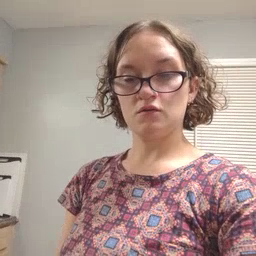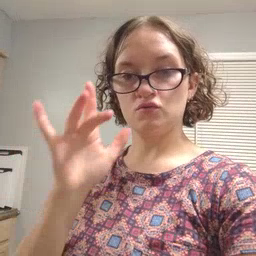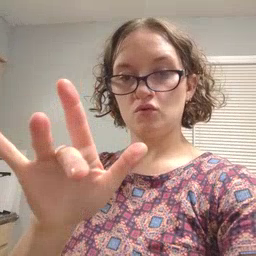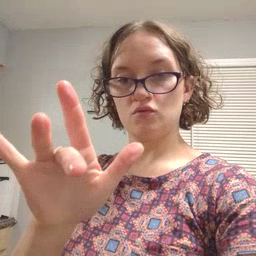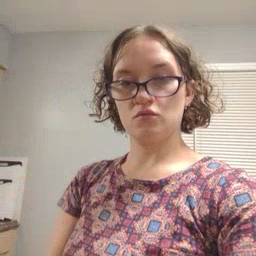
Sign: touch